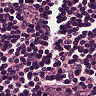
Metastatic tissue present: yes